Question: I want to add fields to the reports and use them in python functions and do some coding inside the reports.
I am using version 6.0.3 of OpenERP, I keep getting an empty field list.
This is what the <URL> on the addon should look like:

I am using the "OpenERP Report Designer" addon for OpenOffice / LibreOffice. The "Add a field" command in the OpenOffice addon does not work for me. It shows an empty field list. I tried in 6.0.3 on a linux and a windows server and also 6.0.2 on a windows server. I believe all other commands of the report designer do work.
Is there a way to make it work?
(Also see the <URL>
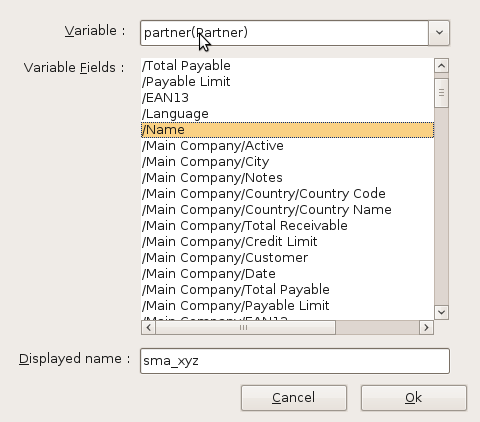
Answer: i encountered this same problem in my windows v6.0.3 installation and found that you need to Add Loop FIRST before you can Add Field.